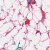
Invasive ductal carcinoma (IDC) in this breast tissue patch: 0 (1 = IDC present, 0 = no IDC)